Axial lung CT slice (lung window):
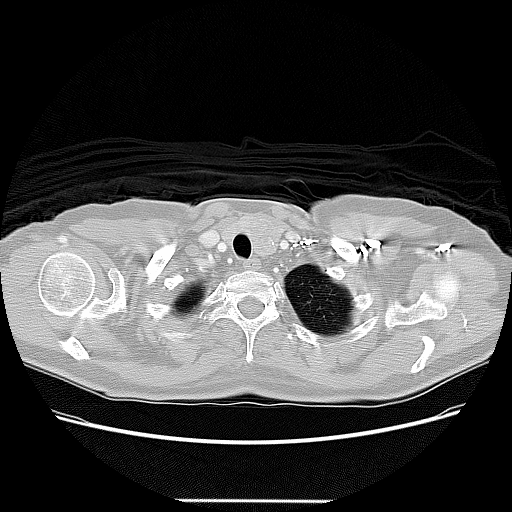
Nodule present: no